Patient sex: M
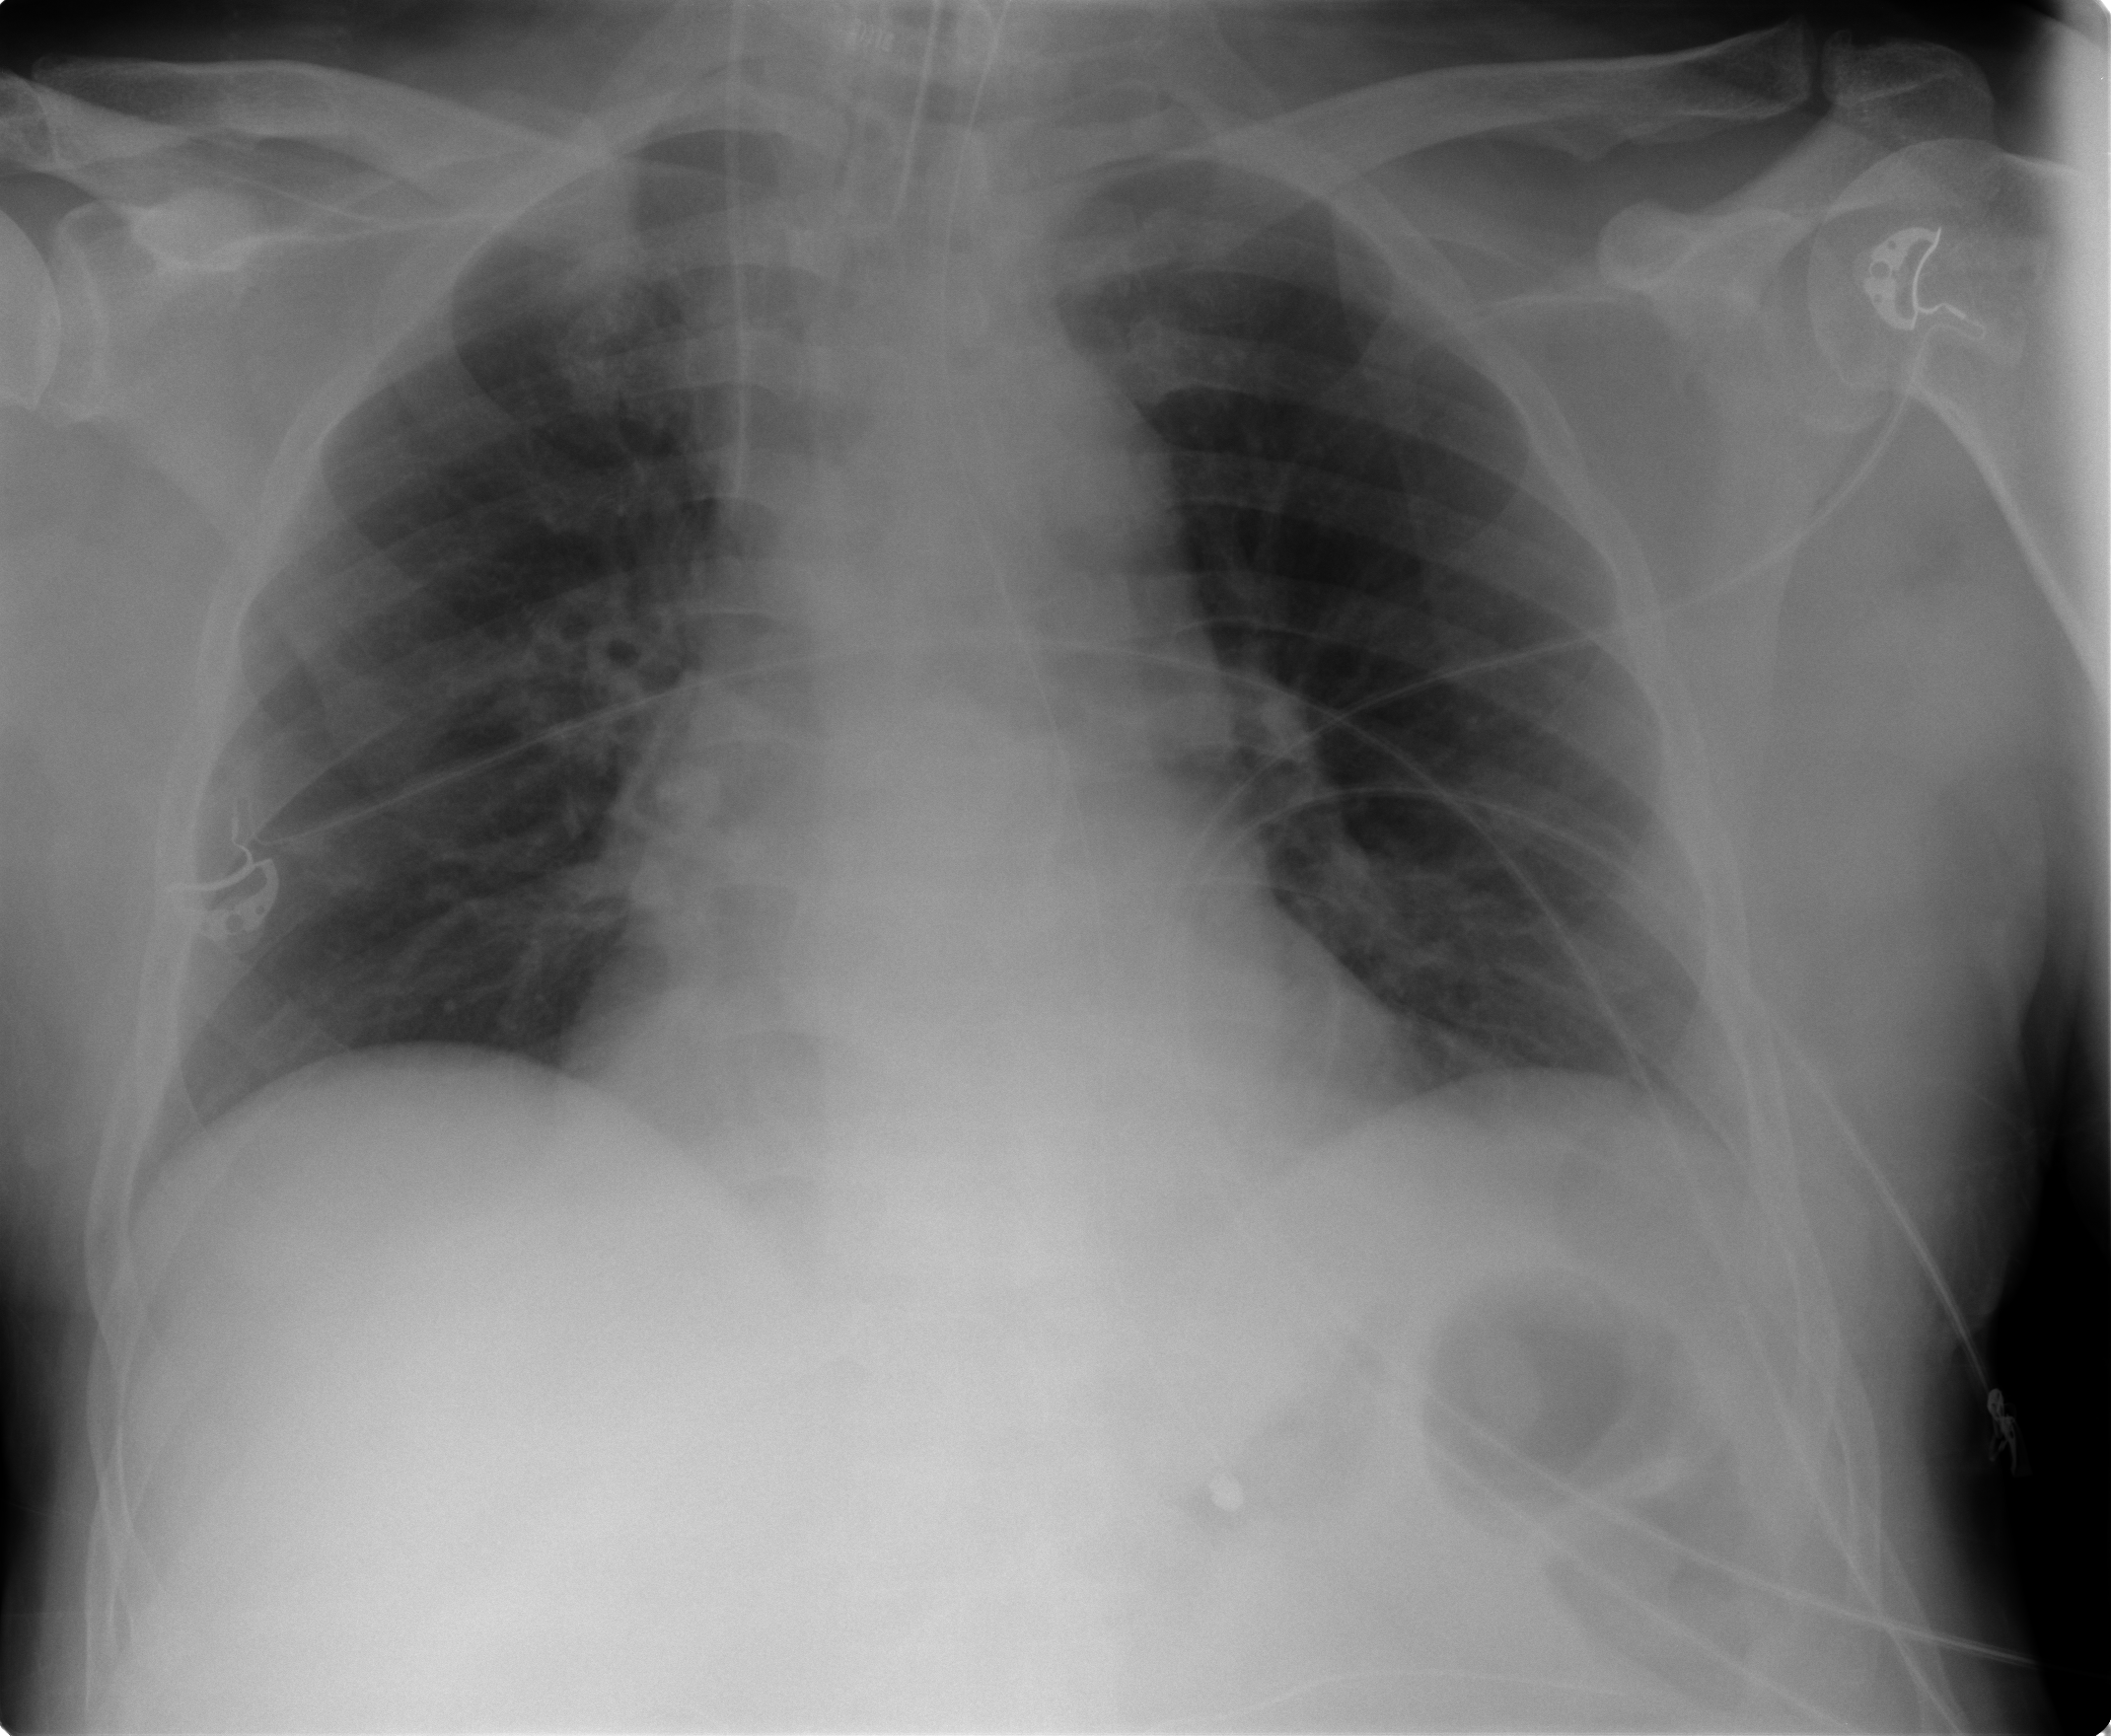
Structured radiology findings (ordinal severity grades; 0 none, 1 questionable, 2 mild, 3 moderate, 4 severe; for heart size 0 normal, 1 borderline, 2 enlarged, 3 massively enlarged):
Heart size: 1
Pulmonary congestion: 0
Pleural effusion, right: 0
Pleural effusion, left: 0
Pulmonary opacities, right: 0
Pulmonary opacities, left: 0
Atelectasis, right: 2
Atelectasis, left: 2